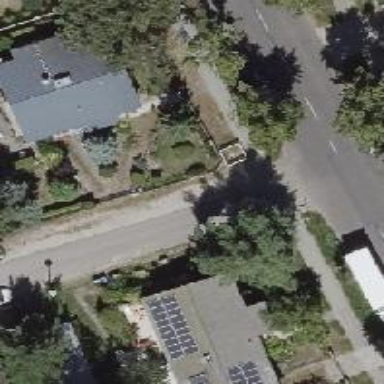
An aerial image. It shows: Residential road without sidewalk.